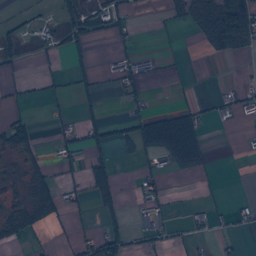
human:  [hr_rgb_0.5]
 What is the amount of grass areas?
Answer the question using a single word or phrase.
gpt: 154

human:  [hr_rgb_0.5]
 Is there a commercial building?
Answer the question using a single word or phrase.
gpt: yes

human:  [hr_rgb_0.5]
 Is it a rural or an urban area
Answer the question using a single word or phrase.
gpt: rural

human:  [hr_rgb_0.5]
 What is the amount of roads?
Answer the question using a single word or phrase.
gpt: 78

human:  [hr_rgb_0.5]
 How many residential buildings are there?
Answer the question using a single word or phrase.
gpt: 158

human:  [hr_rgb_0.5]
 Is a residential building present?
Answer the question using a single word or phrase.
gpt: yes

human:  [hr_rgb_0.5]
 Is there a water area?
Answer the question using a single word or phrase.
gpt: yes

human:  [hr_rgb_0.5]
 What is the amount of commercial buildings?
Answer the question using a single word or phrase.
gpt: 5

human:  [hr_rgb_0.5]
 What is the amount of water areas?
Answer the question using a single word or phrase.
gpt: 15

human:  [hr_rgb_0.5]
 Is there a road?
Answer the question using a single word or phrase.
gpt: yes

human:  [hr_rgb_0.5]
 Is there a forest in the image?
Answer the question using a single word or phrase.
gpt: yes

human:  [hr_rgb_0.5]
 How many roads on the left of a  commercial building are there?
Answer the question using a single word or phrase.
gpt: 50

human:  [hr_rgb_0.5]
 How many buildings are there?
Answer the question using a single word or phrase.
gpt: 172

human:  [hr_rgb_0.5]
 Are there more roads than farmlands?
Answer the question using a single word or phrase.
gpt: yes

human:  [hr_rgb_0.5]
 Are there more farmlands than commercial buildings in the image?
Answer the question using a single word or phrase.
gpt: yes

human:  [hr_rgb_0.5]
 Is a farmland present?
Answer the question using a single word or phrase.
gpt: yes

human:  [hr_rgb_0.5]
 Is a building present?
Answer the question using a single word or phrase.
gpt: yes

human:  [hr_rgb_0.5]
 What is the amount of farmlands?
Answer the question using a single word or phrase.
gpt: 65

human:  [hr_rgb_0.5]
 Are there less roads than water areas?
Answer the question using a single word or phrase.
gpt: no

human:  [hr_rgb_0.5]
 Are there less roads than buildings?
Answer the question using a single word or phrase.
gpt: yes

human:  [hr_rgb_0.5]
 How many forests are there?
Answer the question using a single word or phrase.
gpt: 115

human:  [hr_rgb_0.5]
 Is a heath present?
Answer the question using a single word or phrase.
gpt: yes

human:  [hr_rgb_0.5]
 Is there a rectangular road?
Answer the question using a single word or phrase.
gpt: no

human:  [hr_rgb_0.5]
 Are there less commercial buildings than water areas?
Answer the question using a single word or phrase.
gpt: yes

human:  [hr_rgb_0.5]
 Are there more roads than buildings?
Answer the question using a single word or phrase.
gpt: no

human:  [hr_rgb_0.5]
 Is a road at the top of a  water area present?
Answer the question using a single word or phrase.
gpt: yes

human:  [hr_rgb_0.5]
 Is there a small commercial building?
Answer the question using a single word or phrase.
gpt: yes

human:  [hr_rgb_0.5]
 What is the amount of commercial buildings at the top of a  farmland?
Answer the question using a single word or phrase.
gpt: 5

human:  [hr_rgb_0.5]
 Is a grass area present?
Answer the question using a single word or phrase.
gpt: yes

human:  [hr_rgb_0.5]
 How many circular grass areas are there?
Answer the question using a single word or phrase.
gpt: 0

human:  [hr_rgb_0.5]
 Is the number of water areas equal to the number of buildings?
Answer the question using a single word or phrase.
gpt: no

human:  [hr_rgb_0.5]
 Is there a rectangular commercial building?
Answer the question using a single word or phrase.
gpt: yes

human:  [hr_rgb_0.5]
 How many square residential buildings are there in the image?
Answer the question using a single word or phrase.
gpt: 1

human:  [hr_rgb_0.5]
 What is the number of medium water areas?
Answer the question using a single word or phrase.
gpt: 3

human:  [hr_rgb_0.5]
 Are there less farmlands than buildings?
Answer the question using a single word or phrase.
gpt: yes

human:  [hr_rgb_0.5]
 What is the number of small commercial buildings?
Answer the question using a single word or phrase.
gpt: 4

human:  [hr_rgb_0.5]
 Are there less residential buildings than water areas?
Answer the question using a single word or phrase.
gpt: no

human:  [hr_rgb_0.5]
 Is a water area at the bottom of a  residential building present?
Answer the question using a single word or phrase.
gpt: yes

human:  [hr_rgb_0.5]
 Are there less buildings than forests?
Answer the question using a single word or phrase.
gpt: no

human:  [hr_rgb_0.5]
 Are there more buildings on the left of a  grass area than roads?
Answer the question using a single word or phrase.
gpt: yes

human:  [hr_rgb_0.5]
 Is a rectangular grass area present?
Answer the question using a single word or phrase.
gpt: yes

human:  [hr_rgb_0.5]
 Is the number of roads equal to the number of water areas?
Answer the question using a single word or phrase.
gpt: no

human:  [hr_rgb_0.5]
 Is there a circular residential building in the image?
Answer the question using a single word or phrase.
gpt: yes

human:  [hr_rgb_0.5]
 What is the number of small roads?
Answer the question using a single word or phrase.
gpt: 78

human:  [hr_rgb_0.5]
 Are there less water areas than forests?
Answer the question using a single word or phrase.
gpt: yes

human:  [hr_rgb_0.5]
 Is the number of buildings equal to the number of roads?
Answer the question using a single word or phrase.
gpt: no

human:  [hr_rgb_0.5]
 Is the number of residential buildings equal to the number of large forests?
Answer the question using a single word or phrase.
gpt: no

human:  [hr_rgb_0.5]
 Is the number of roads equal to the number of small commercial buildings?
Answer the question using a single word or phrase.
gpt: no

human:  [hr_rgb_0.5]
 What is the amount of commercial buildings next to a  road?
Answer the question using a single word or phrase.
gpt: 5

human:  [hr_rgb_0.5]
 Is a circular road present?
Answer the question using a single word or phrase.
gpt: no

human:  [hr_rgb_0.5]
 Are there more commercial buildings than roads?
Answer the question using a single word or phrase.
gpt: no

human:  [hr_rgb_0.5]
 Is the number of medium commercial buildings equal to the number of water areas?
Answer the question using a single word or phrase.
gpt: no

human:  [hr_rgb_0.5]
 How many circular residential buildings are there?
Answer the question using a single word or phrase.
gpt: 75

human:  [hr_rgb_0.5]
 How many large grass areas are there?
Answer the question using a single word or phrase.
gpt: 48

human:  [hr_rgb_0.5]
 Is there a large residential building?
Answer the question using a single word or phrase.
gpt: yes

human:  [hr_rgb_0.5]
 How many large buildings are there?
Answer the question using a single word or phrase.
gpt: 6

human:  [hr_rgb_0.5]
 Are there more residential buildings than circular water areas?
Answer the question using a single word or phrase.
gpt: yes

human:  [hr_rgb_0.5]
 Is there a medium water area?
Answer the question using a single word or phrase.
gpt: yes

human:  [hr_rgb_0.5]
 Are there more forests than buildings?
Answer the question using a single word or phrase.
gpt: no

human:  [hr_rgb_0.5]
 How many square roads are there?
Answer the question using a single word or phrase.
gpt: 0

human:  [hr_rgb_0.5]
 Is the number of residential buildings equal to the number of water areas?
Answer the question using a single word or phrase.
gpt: no

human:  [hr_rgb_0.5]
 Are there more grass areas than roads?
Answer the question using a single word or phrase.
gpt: yes

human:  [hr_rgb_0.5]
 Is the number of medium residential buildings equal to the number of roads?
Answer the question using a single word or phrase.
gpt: no

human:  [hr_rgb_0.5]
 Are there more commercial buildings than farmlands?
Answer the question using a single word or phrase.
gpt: no